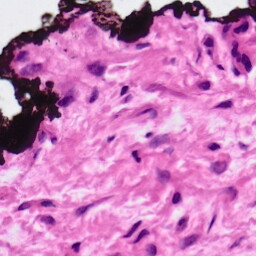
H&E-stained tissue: Ovarian